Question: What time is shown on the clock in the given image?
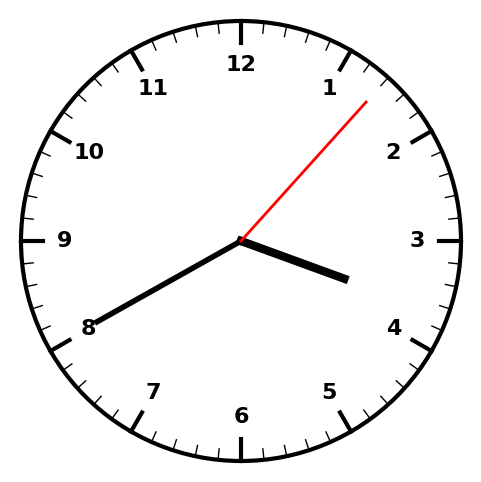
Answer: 03:40:07